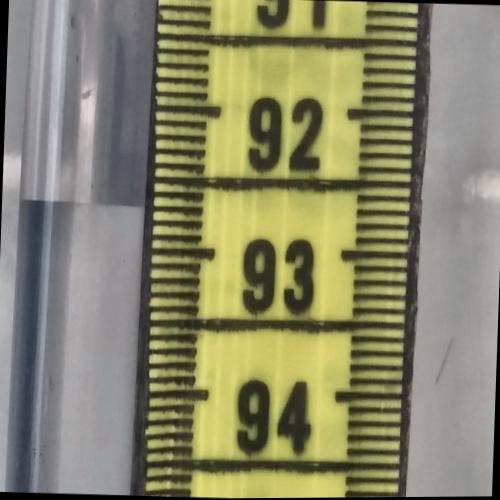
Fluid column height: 92.7 cm